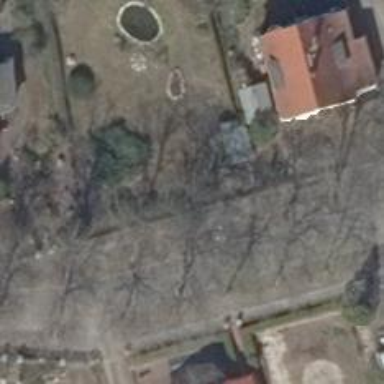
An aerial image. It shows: Driveway with grass surface.